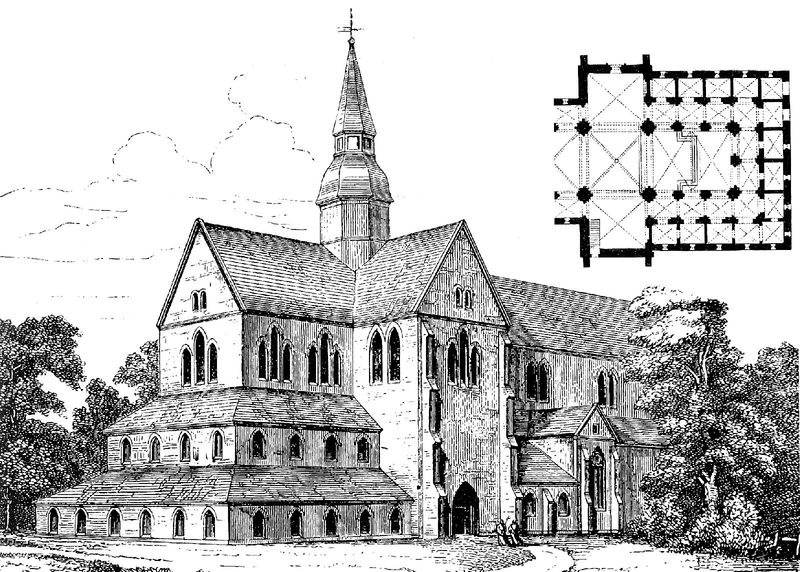
Titel: Zisterzienserkloster und Grundriss in Riddagshausen bei Braunschweig
Standort: Riddagshausen (EU - D - Nds)
Schlagwörter: baum, himmel, weiß, wolken, bäume, kirchturm, menschen, fenster, holz, schwarz, skizze, säulen, tür, zeichnung, dach, weg, wolke, architektur, kirche, gotik, turm, vorbau, ansicht, fassade, stufen, tor, glaube, kreuz, schraffur, schwarz weiß, stich, kupfer, altar, portal, gotisch, spitzbogen, mittelalter, dorfkirche, romanik, chor, mönche, plan, kupferstich, laubengang, rennaissance, sakral, anger, grundriss, aufriss, bauplan, romanisch, bogengang, kapellen, vierung, komplex, klosterkirche, katholisch, raumplan, kruz, nordeuropa, gotikkirche, bauriss